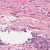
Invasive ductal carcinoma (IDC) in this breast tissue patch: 1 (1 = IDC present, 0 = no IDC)